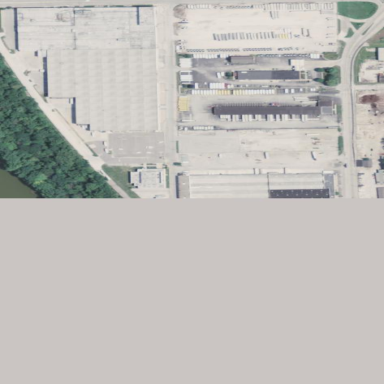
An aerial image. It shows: Industrial area.